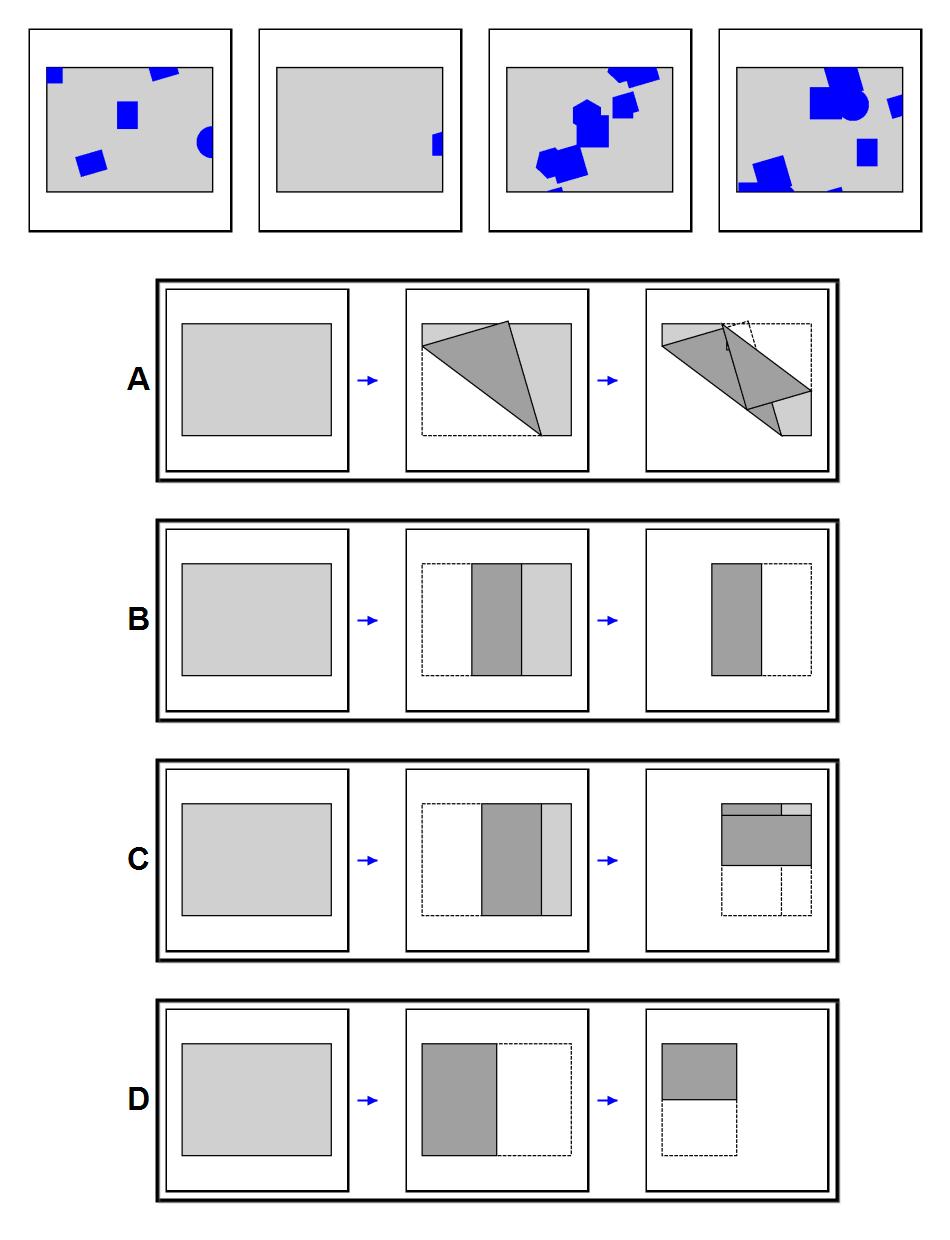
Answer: A